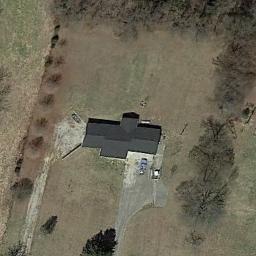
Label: sparse_residential